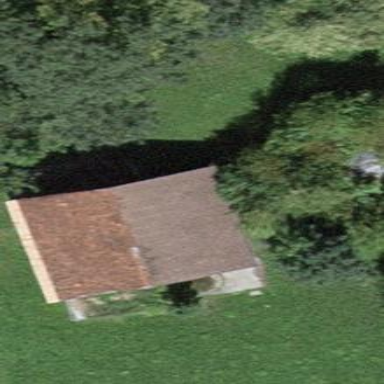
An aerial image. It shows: Barn.